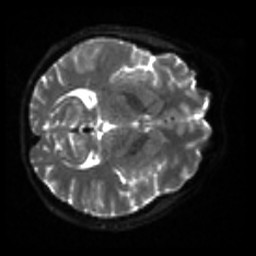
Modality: sbref
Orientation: axial
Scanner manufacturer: siemens
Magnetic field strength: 3 T
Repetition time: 4 s
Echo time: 0.0594 s